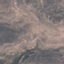
Land use / land cover class: HerbaceousVegetation